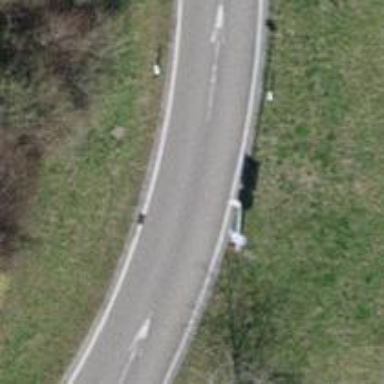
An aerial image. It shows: Asphalt motorway link.